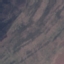
Land use / land cover class: HerbaceousVegetation